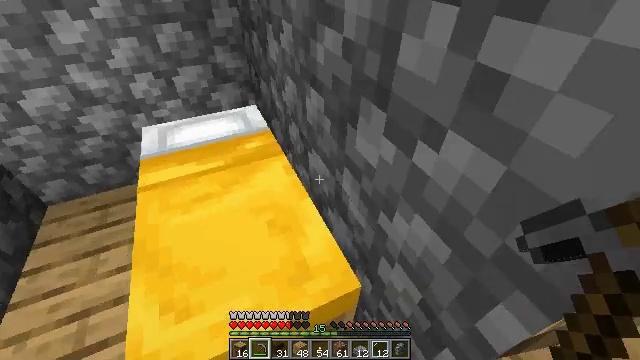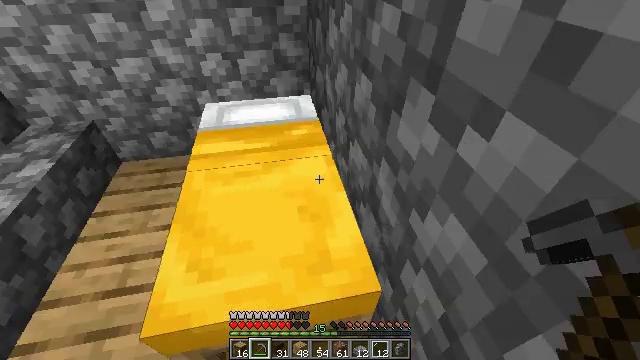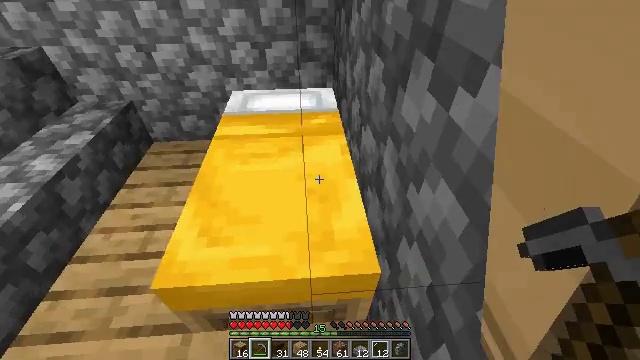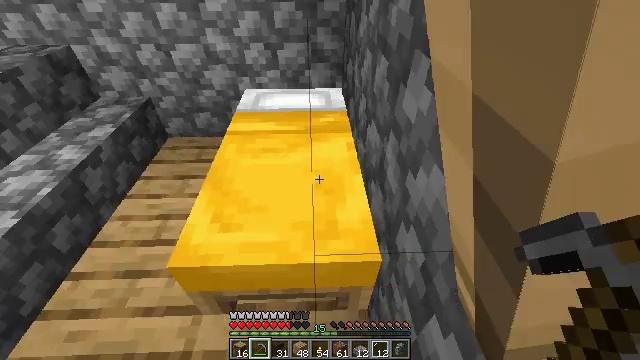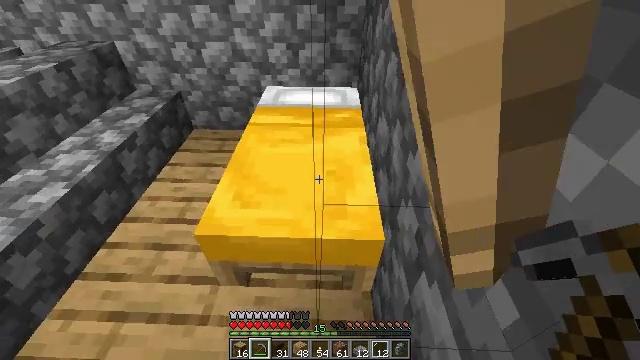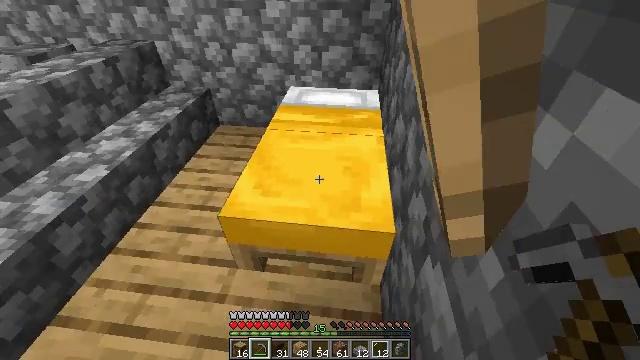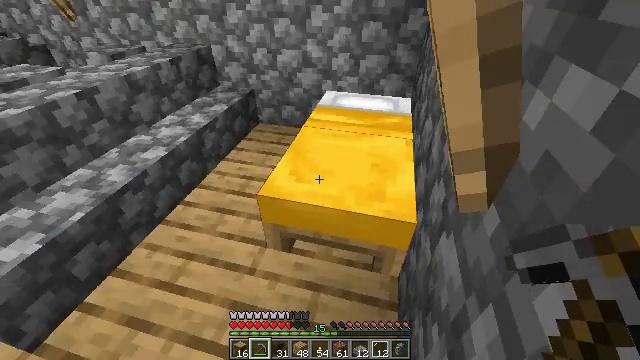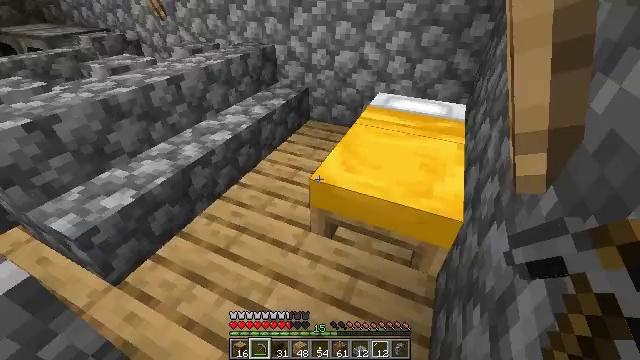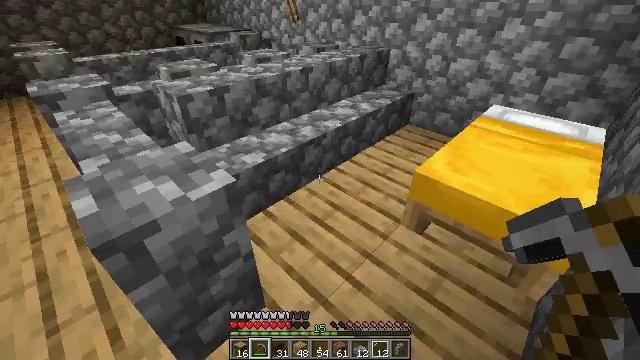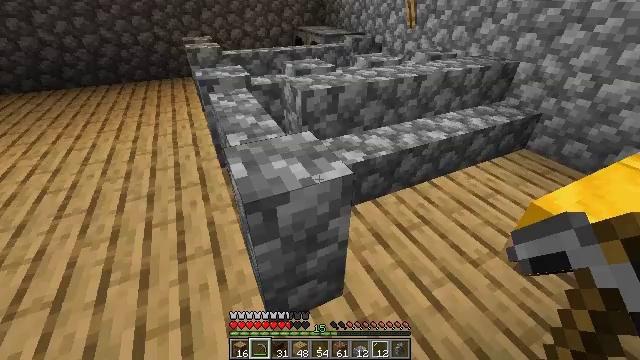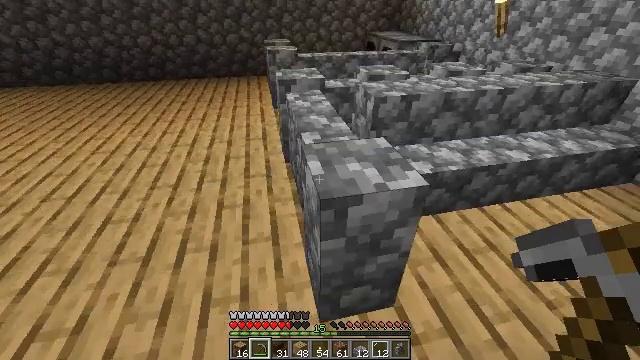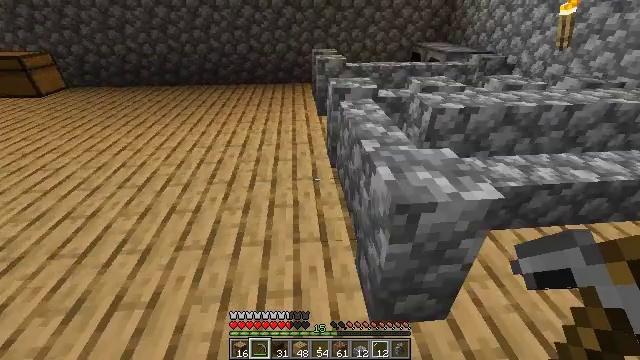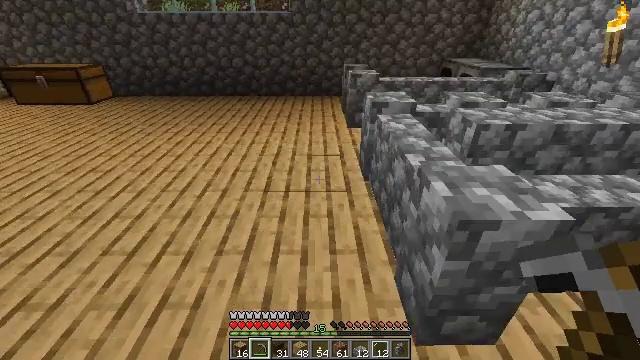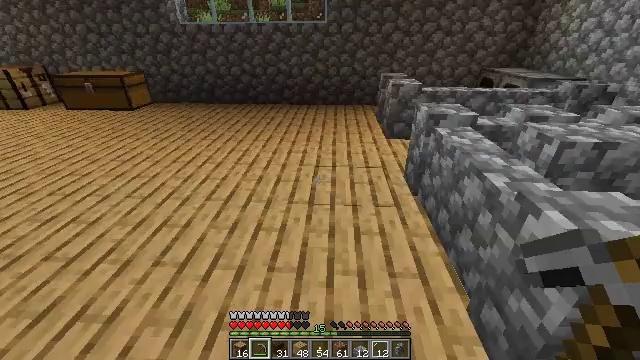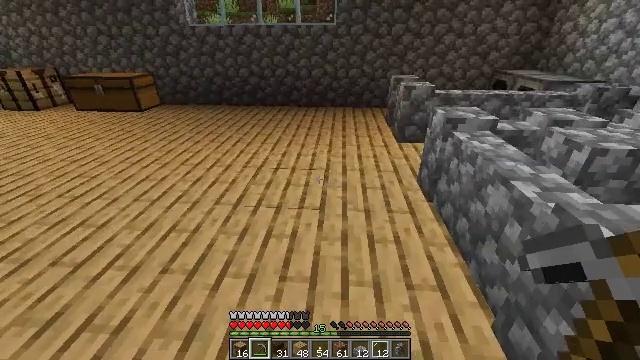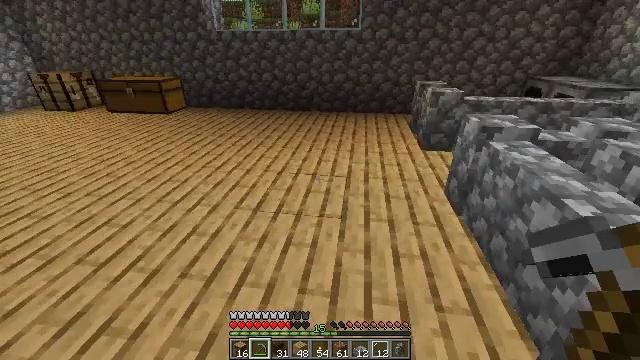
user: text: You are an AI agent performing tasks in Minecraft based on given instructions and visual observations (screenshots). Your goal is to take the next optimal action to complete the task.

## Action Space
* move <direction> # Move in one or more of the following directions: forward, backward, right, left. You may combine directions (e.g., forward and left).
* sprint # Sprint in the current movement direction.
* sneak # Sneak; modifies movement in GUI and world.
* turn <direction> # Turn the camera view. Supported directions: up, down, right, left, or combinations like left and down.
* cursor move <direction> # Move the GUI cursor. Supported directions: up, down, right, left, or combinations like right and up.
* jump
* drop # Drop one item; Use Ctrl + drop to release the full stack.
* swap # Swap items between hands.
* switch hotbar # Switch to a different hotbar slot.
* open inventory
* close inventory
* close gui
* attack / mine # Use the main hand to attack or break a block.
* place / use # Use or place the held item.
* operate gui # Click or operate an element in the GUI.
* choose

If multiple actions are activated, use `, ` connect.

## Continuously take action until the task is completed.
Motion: motion action
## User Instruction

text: Use dark oak planks to make a dark oak slab in the crafting table.
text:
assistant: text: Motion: move back and move right, turn left
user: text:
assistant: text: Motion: move back and move right, turn left
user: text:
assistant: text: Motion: move back and move right, turn left
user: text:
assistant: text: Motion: move back, turn left
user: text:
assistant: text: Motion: move back, turn left
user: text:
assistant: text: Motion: move back and move left, turn left and up
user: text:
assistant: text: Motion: move back and move left, turn left
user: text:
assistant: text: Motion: move back and move left, turn left and up
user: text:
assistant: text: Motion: move back and move left, turn left
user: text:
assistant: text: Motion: move back and move left, turn left
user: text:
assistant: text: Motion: move left, turn left and up
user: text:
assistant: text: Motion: move forward and move left, turn left and up
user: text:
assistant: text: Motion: move forward and move left, turn left and up
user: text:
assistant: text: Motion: move forward, turn left
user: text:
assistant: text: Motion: move forward, sprint, turn left
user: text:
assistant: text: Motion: move forward, sprint, turn left and up
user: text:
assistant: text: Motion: move forward, sprint, turn left and up
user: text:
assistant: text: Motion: move forward, sprint, turn left and up
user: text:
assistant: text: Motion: move forward, sprint, turn left and up
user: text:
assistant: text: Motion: move forward, sprint, turn left and up
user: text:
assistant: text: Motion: move forward, sprint, turn left and up
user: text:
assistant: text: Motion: move forward, sprint, turn left
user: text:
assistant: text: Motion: move forward, sprint
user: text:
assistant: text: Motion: move forward, sprint
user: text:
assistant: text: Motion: move forward, sprint
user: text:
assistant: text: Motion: move forward, sprint
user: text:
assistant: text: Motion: move forward, sprint
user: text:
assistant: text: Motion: move forward, sprint
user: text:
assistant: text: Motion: move forward, sprint
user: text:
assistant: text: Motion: move forward, sprint